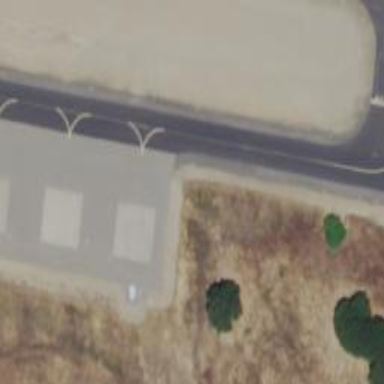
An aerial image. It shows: Image of taxiway at airport.